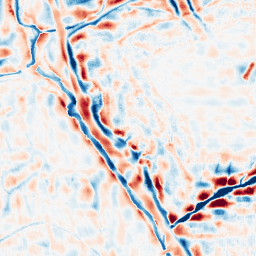
Category: wavelet
Decomposition family: wavelet_dwt
Decomposition parameters: wavelet: db4
level: 4
Upsampling method: fft_zeropad
Upsampling parameters: scale: 2
Upsampling scale: 2